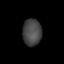
Tissue: lung
Cell type: T cells
Senescence score: 0.1974
Nuclear area (px): 497
Mean DAPI intensity: 69.696